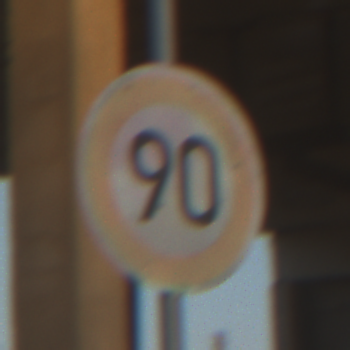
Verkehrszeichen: Geschwindigkeit90
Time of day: SunriseSunset
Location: Roofed (Suburban)
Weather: Clear
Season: NotSpecified
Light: Natural